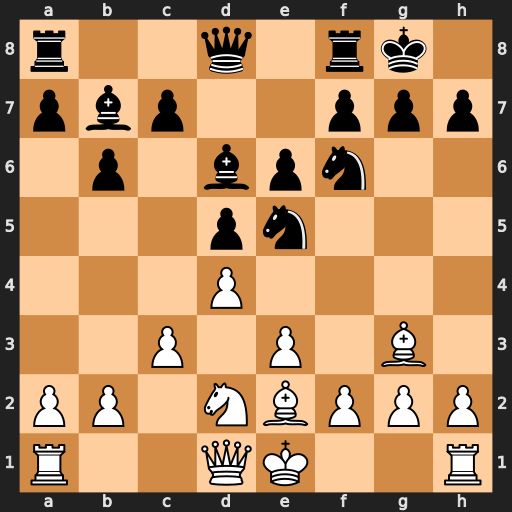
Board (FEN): r2q1rk1/pbp2ppp/1p1bpn2/3pn3/3P4/2P1P1B1/PP1NBPPP/R2QK2R
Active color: w
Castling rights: KQ
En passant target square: -
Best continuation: dxe5 Be7 exf6